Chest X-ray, PA view. Patient: 64 years old, sex F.
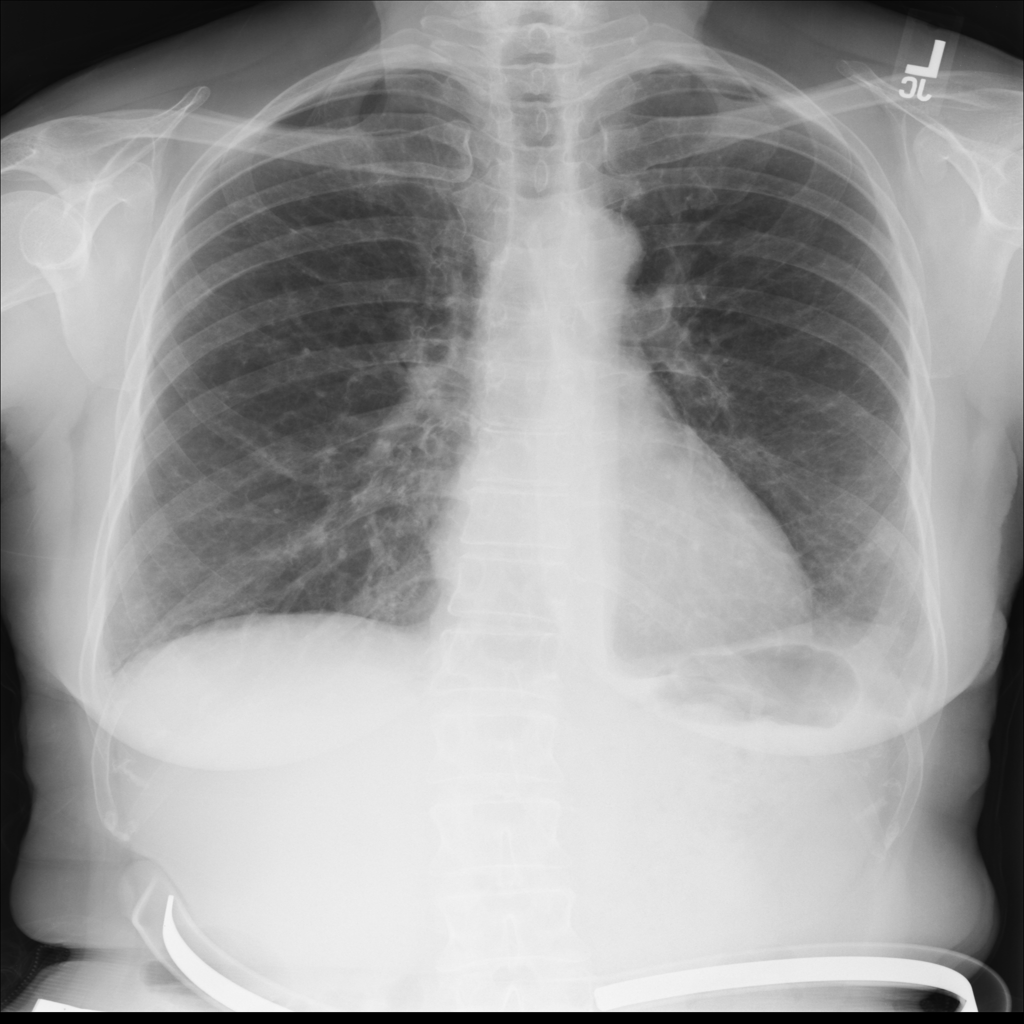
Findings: No Finding